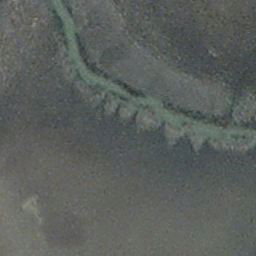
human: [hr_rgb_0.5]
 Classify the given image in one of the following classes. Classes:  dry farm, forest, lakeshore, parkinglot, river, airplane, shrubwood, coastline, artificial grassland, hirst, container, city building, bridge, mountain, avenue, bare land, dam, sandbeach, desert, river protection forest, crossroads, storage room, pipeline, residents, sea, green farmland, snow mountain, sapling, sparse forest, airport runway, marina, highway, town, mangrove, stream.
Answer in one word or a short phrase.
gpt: stream